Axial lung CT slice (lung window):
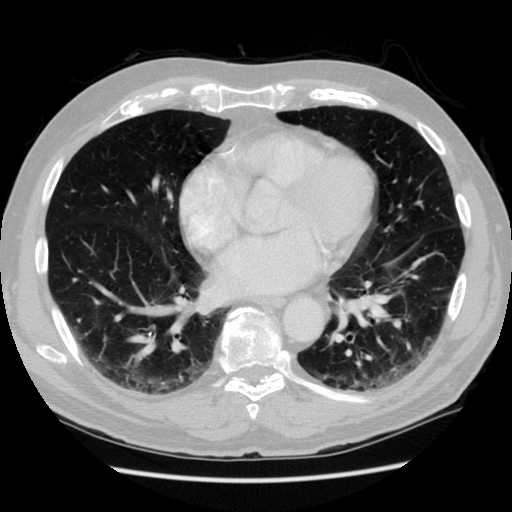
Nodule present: no